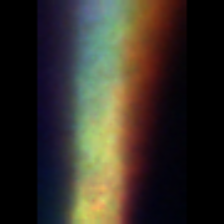
Taxon: Guinardia
Group: Diatoms